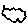
Label: cloud